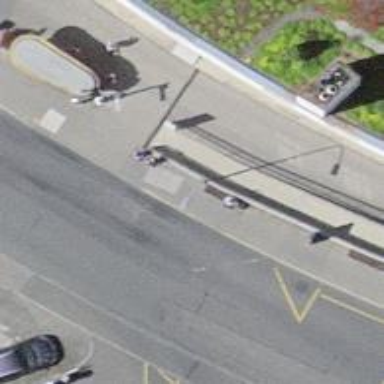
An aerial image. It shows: Bus stop with shelter. It is platform for public transport.